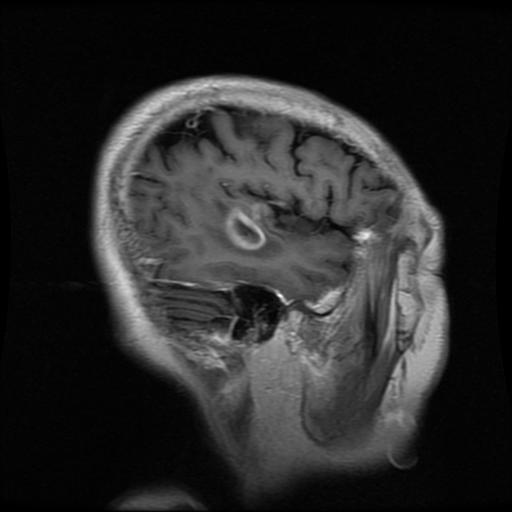
Label: glioma